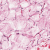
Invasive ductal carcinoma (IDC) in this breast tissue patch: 0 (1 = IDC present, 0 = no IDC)